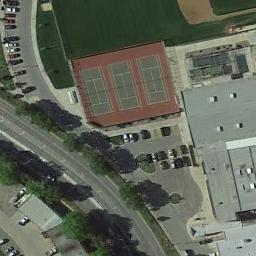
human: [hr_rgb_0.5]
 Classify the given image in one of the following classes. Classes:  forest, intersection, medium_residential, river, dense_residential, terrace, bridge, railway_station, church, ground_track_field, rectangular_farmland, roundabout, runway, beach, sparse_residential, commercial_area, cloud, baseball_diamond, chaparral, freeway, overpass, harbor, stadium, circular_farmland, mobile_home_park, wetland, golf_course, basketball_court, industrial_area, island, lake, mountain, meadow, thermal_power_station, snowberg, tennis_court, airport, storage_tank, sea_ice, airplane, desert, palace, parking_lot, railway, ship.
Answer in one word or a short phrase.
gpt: tennis_court